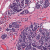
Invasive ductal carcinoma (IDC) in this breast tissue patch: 0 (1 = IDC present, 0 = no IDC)